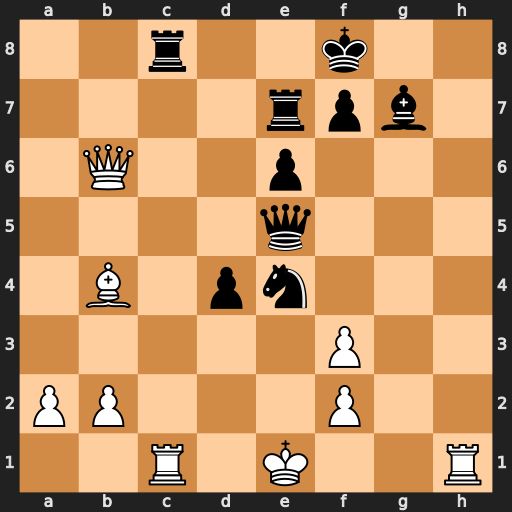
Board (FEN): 2r2k2/4rpb1/1Q2p3/4q3/1B1pn3/5P2/PP3P2/2R1K2R
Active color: w
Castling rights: K
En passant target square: -
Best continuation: Rxc8#